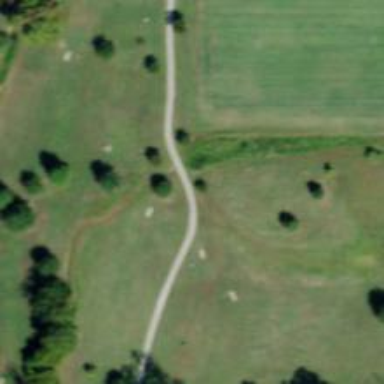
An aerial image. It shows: Disc golf tee.